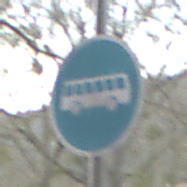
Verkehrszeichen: Busssonderstreifen
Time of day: MorningAfternoon
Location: Outdoor (Nature)
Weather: PartlyCloudy
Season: NotSpecified
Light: Natural